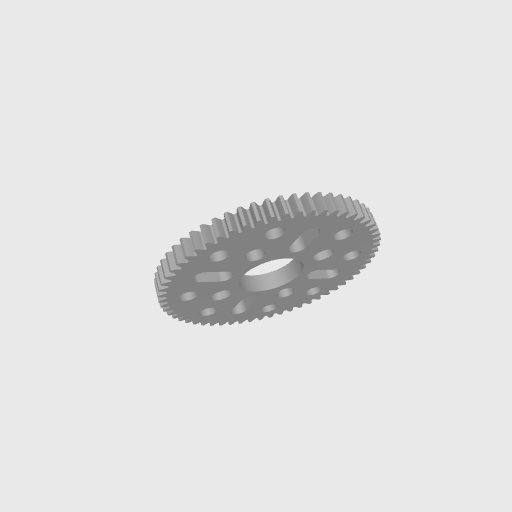
Part: HubMountAcetalGear58T